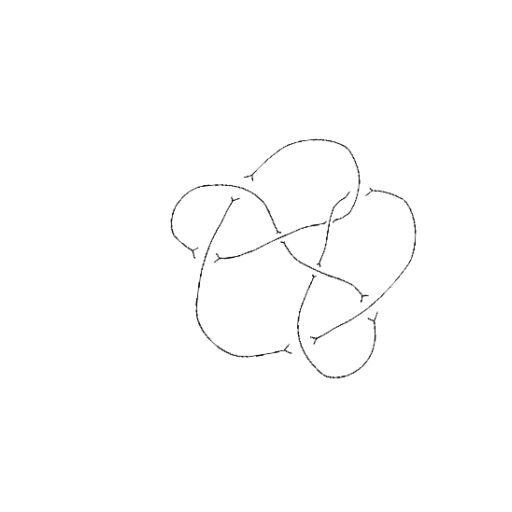
Crossing number: 8